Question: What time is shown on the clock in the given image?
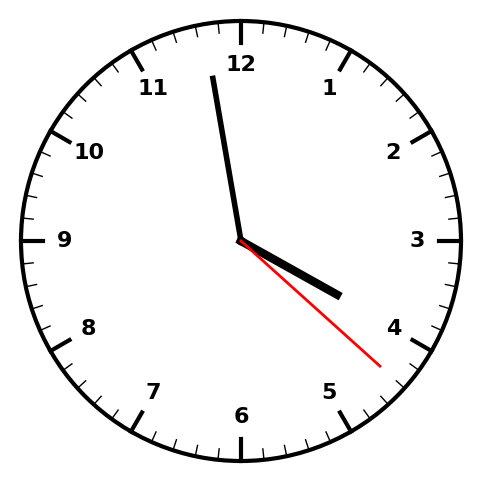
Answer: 03:58:22